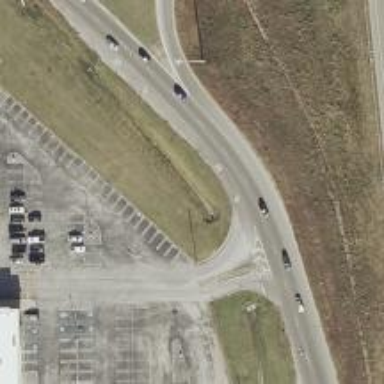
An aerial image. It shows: Asphalt trunk link road.